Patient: sex F, age 74
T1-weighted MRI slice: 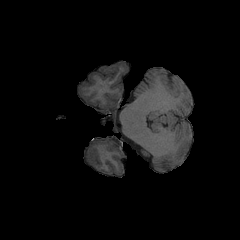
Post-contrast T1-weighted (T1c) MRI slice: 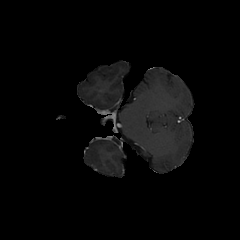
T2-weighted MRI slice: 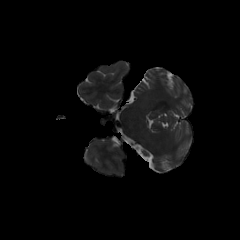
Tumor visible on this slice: no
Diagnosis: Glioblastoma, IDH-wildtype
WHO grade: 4